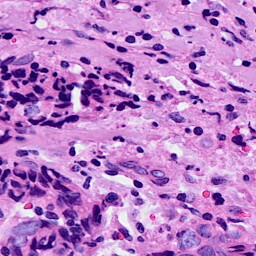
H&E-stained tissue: Breast